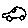
Label: car